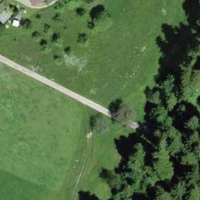
EUNIS habitat code: 44
Species observed at this site:
Anthoxanthum odoratum